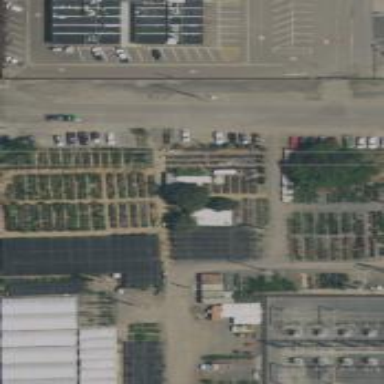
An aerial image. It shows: Plant nursery area.